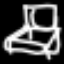
Label: bed